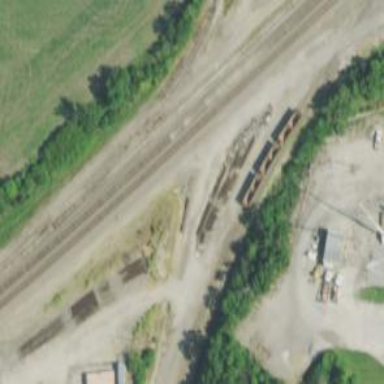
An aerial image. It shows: Historic railway junction.